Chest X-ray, PA view. Patient: 27 years old, sex M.
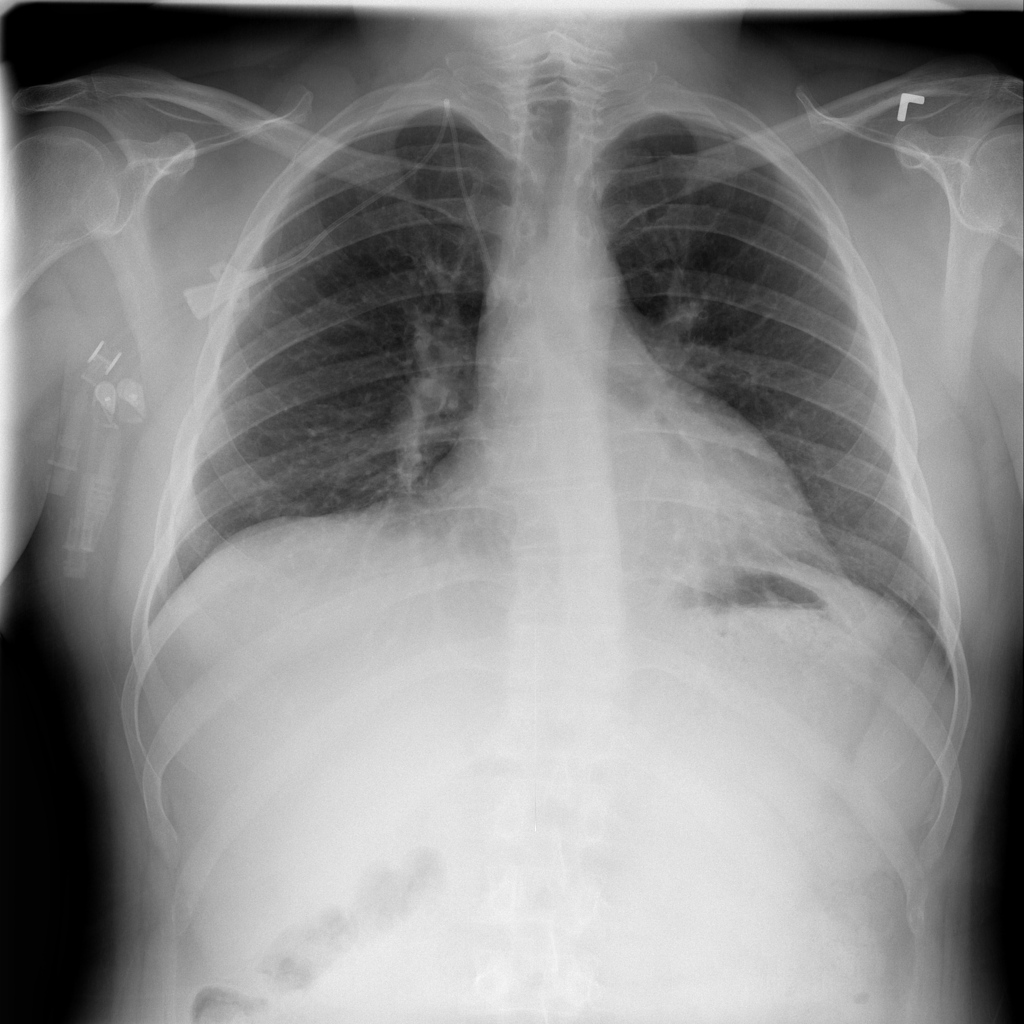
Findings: No Finding